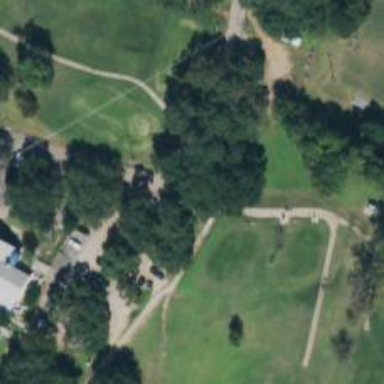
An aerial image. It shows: Pathway for golfing.